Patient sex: M
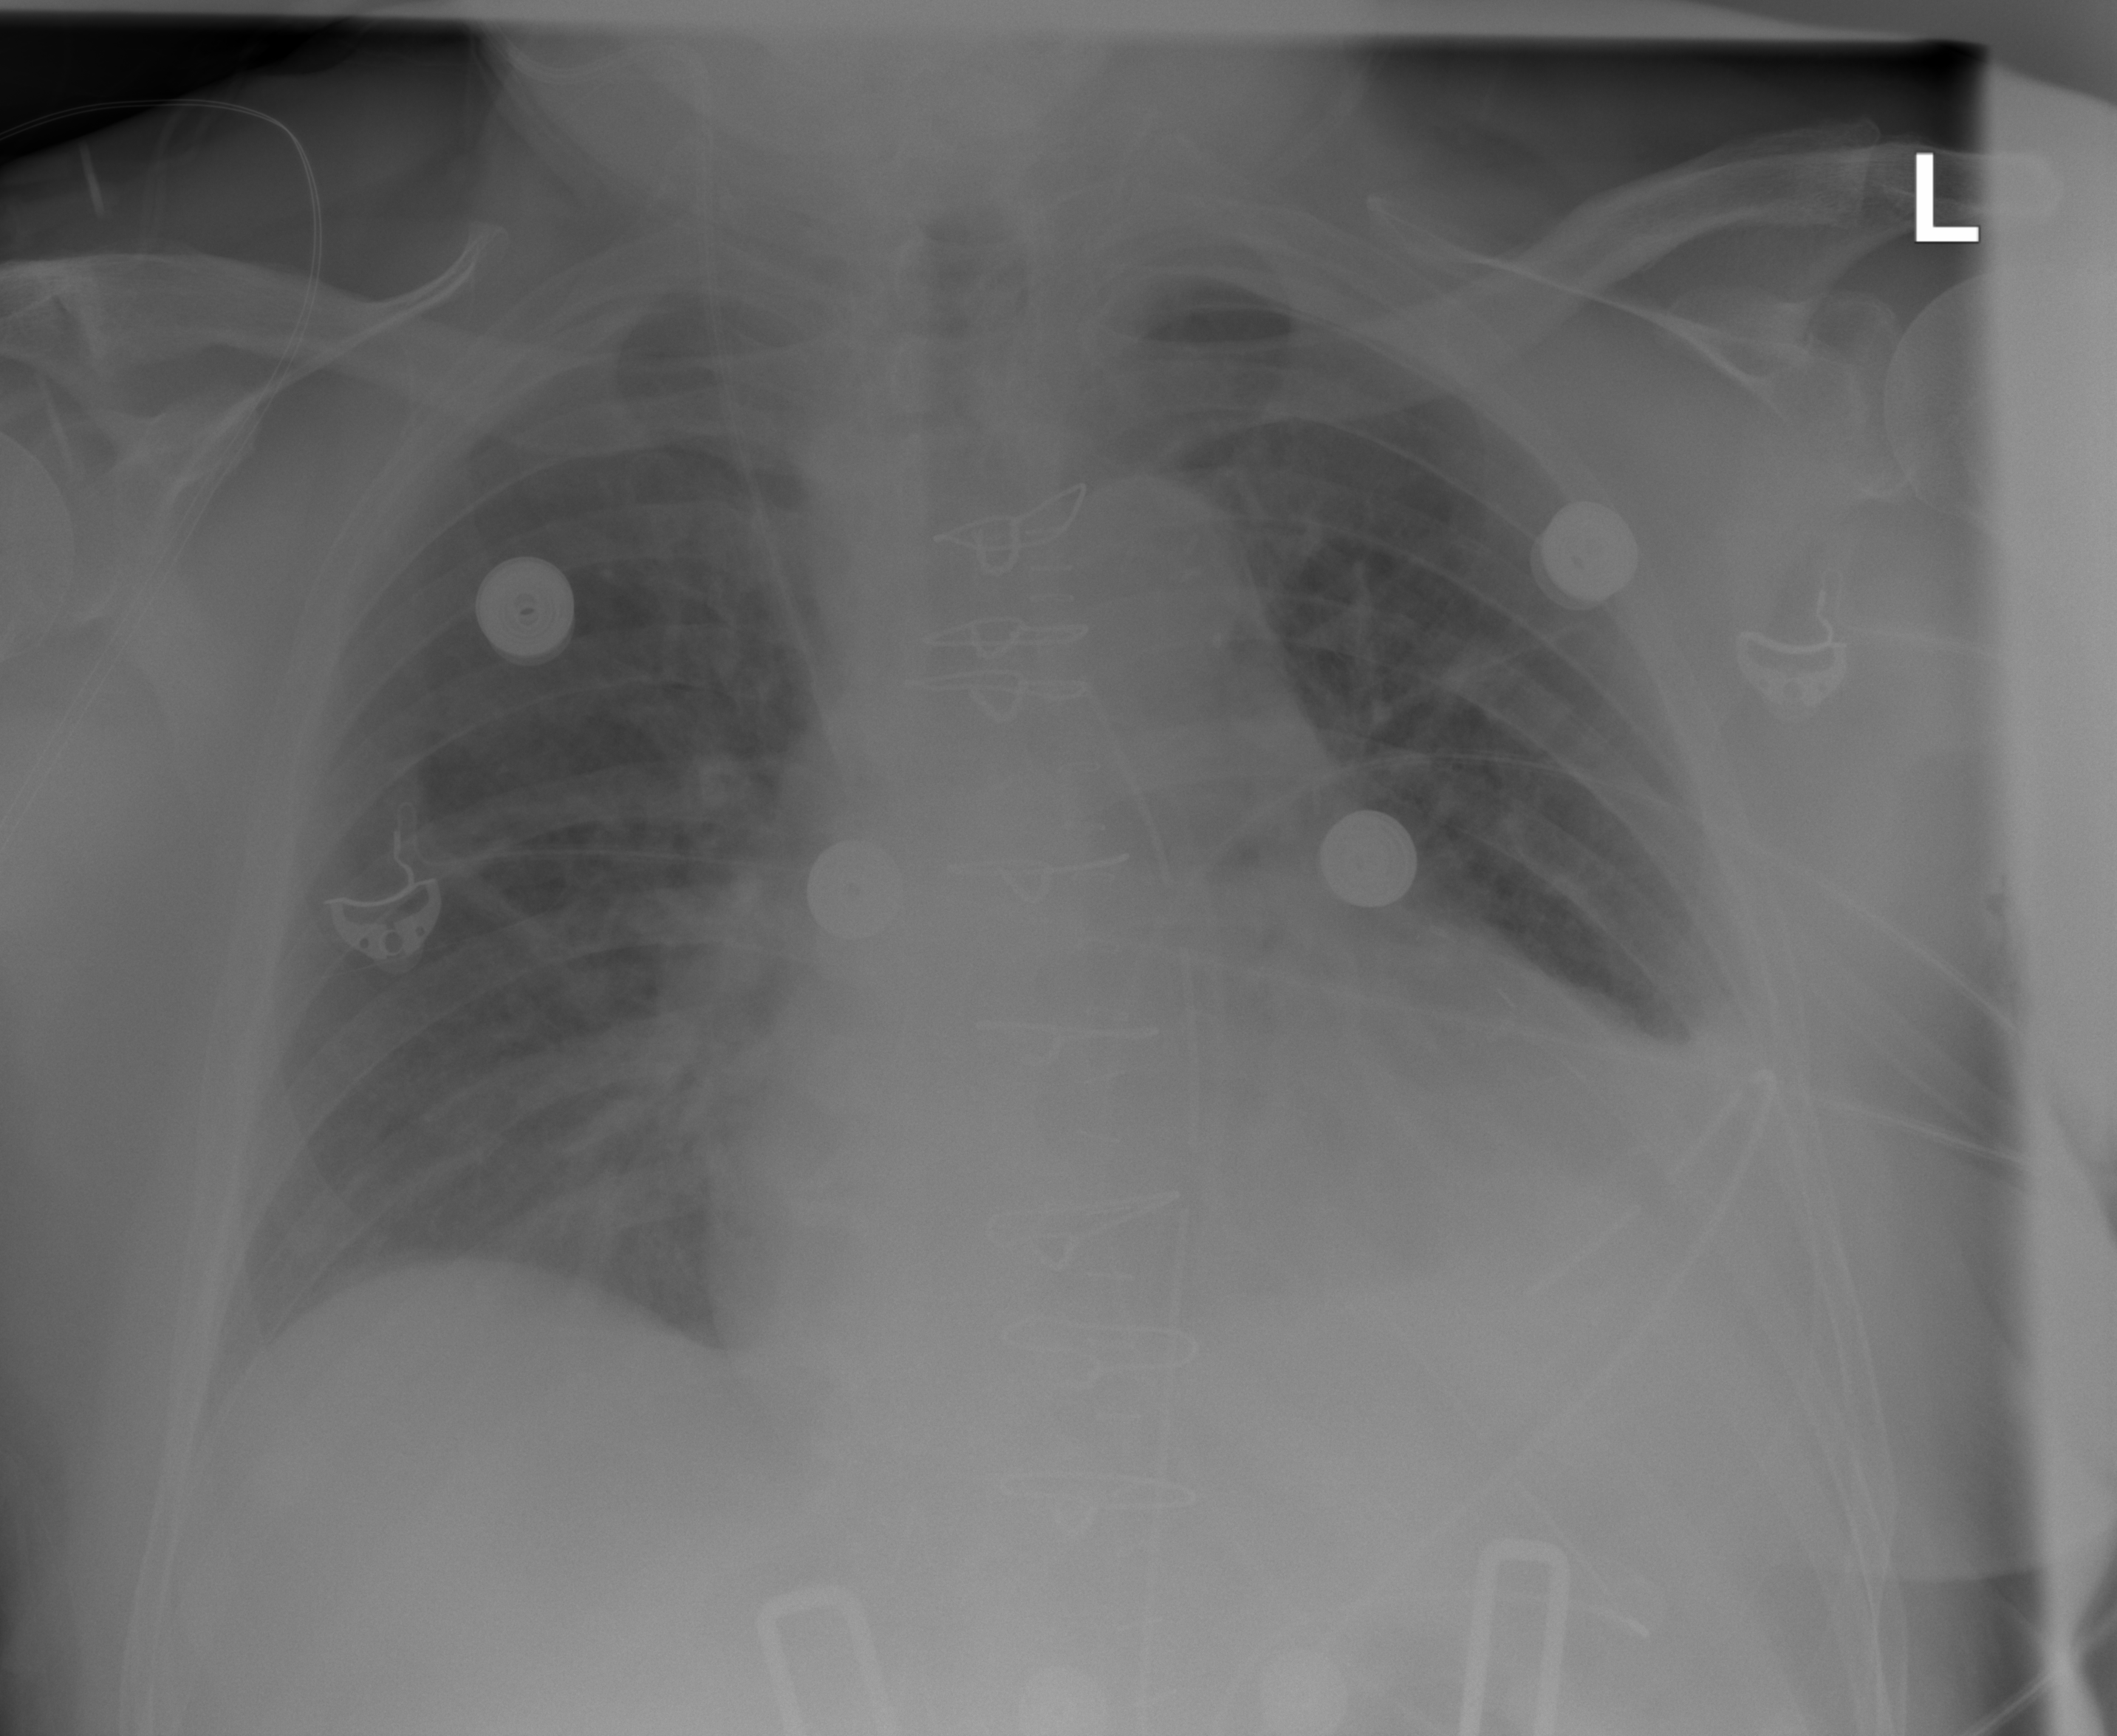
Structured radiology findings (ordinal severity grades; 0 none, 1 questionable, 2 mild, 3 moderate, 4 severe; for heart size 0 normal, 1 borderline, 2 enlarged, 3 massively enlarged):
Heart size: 2
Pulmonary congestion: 2
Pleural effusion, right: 0
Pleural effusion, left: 1
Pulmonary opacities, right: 0
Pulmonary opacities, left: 0
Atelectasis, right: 0
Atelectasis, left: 2